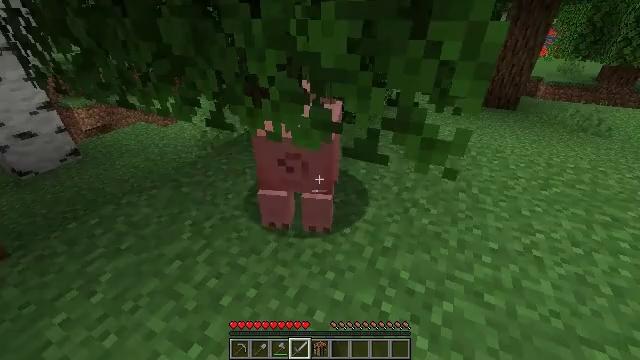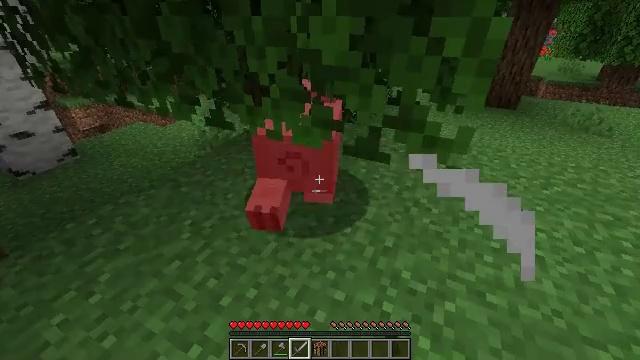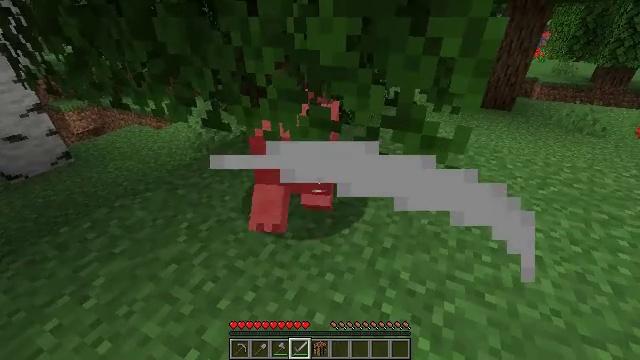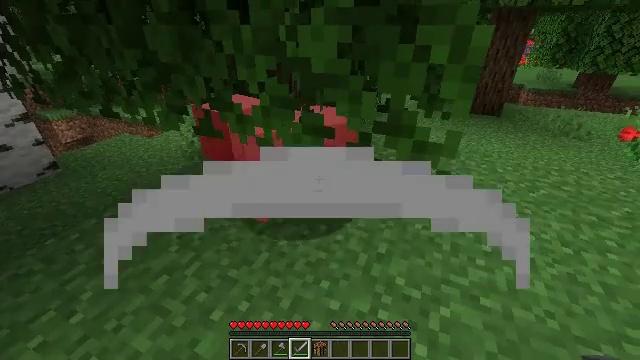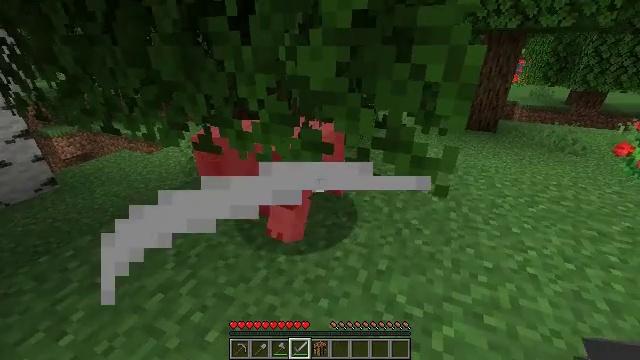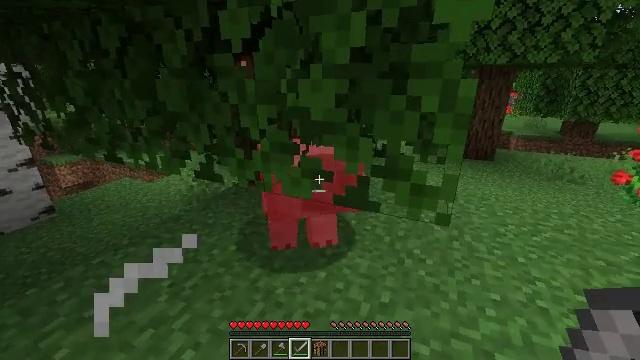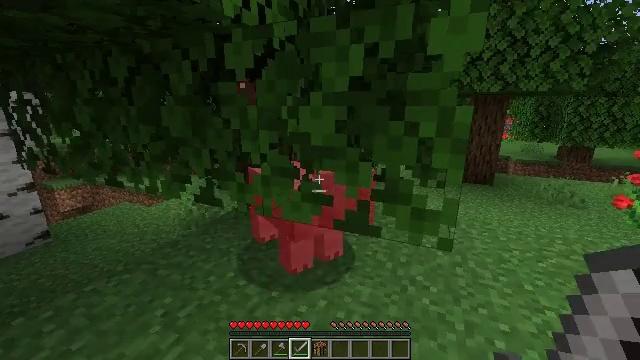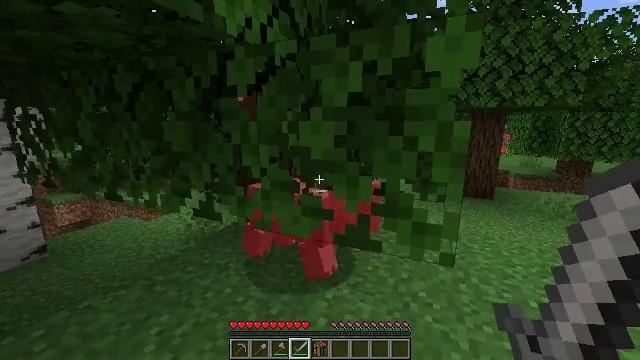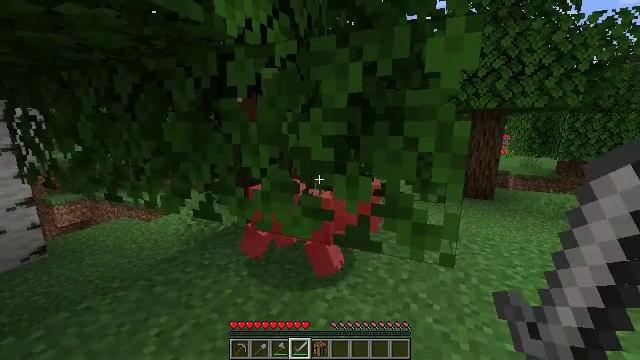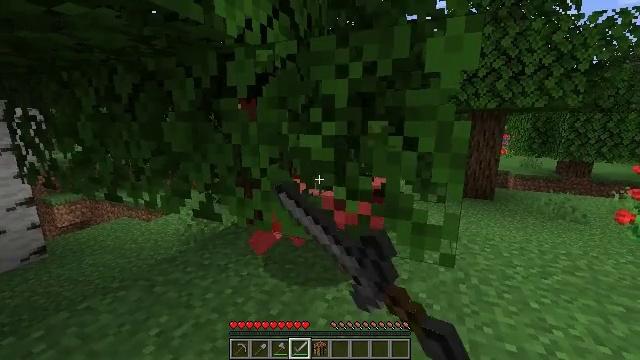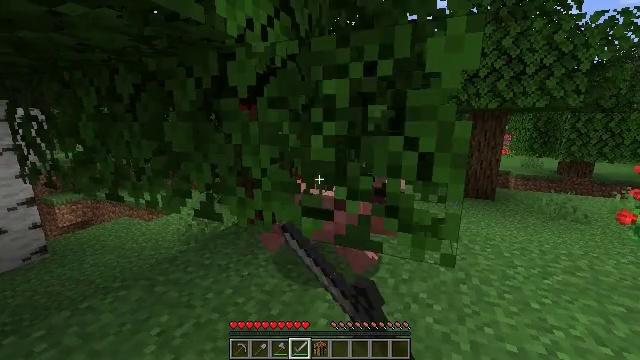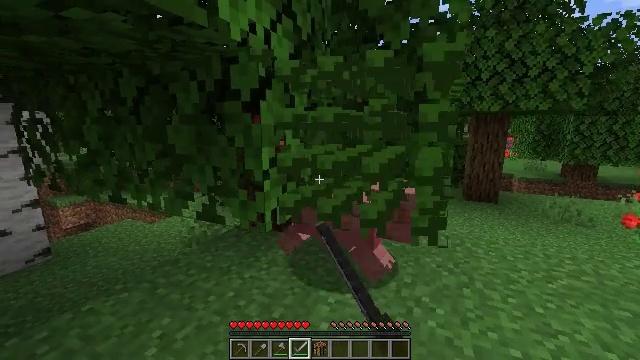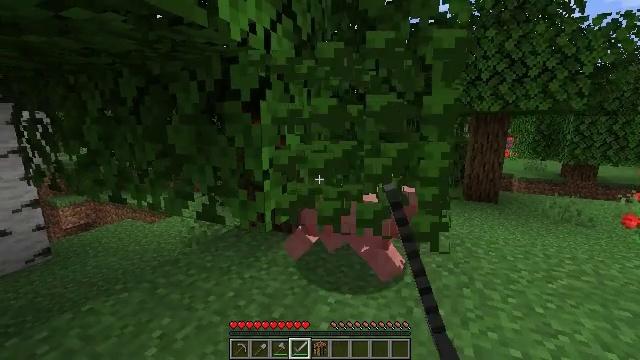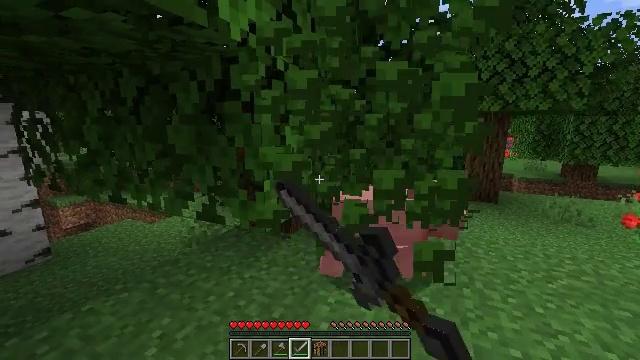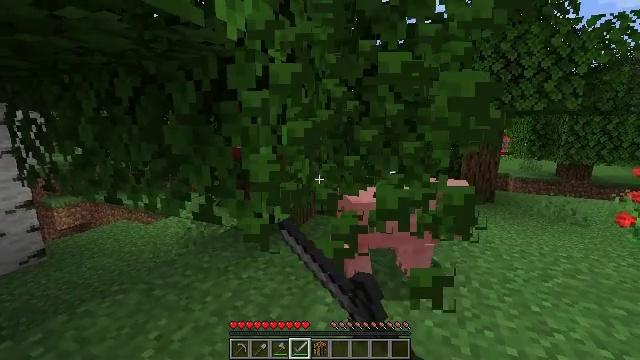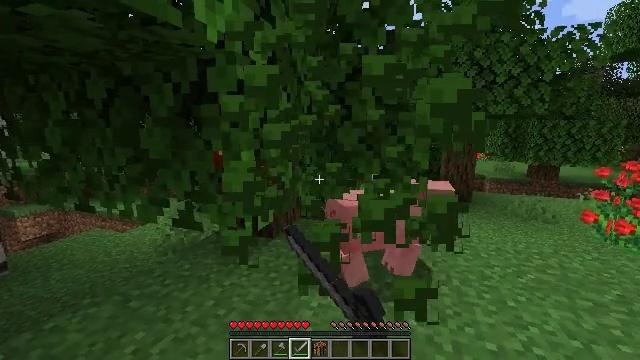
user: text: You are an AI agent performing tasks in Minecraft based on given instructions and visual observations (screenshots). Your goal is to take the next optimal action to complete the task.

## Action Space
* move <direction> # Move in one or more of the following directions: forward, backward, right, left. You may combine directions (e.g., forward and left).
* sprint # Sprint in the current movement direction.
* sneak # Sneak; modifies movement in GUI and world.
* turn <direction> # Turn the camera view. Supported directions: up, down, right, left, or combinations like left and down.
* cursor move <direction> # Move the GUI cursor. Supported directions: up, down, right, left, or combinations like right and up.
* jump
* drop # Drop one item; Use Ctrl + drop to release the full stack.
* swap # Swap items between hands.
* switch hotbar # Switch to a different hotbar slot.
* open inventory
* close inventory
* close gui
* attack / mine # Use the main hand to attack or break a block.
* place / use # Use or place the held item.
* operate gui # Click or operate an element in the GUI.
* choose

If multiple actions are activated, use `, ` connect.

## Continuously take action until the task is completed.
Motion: motion action
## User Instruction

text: Break oak leaves from the trees.
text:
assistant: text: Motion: no_op
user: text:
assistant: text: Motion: no_op
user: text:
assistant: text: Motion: turn right and up
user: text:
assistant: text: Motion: turn up
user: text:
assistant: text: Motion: turn up
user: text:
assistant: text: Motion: turn up
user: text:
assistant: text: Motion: turn up
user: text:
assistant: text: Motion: attack / mine
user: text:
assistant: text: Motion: attack / mine
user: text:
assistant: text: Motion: attack / mine
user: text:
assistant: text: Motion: attack / mine
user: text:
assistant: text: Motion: attack / mine
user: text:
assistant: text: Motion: attack / mine
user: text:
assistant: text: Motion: attack / mine
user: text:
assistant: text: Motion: turn right
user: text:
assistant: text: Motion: turn right, attack / mine
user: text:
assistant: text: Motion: attack / mine
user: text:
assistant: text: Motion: attack / mine
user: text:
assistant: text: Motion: move forward and move right, turn right
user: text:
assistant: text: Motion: move forward and move right, turn right, attack / mine
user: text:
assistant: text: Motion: move forward and move right, turn down, attack / mine
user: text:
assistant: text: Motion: move forward and move right, turn down, attack / mine
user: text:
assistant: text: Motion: move forward, turn right and down, attack / mine
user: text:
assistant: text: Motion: turn right and down, attack / mine
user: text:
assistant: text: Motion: attack / mine
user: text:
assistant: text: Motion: turn right
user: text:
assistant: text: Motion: turn right
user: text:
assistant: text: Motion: no_op